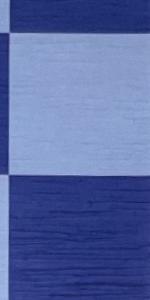
Label: Empty